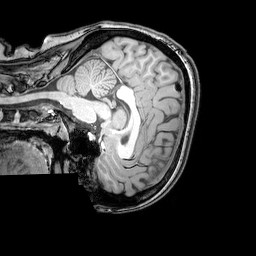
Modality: T1w
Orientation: sagittal
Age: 21
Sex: female
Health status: healthy
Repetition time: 0.081 s
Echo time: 0.037 s